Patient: sex F, age 58
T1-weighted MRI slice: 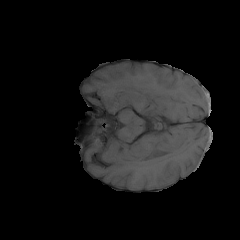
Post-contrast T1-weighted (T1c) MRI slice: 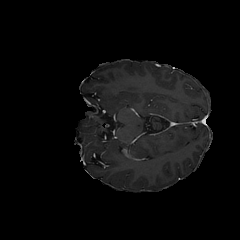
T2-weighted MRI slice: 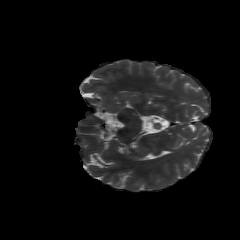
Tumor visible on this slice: no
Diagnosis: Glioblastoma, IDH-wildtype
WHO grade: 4